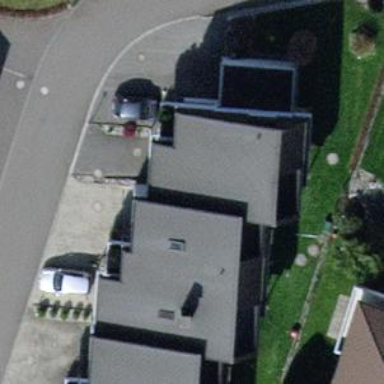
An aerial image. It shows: Semidetached house.